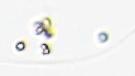
Label: Phaeocystis